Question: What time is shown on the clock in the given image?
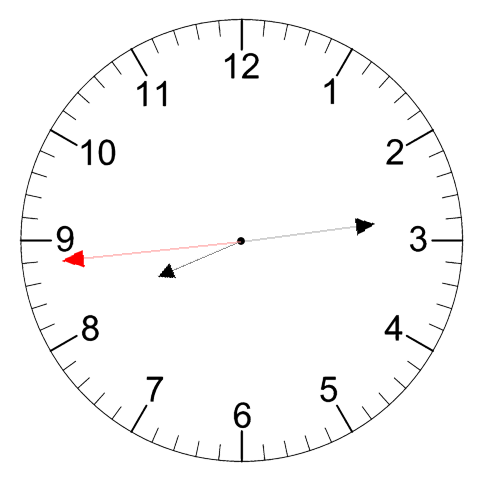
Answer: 08:13:44